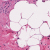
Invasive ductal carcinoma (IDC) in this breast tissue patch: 0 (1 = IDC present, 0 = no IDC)